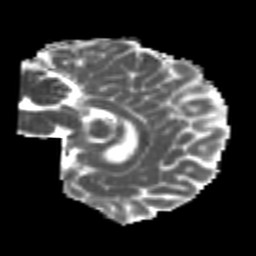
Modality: MD
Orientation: sagittal
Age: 25
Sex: female
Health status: healthy
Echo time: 0.074 s